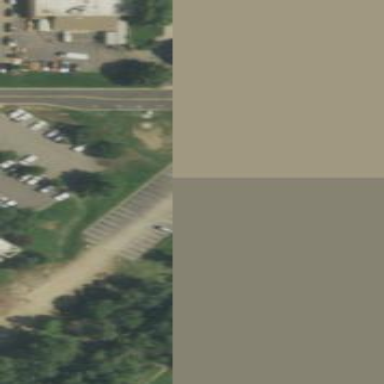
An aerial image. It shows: Parking area with asphalt surface.